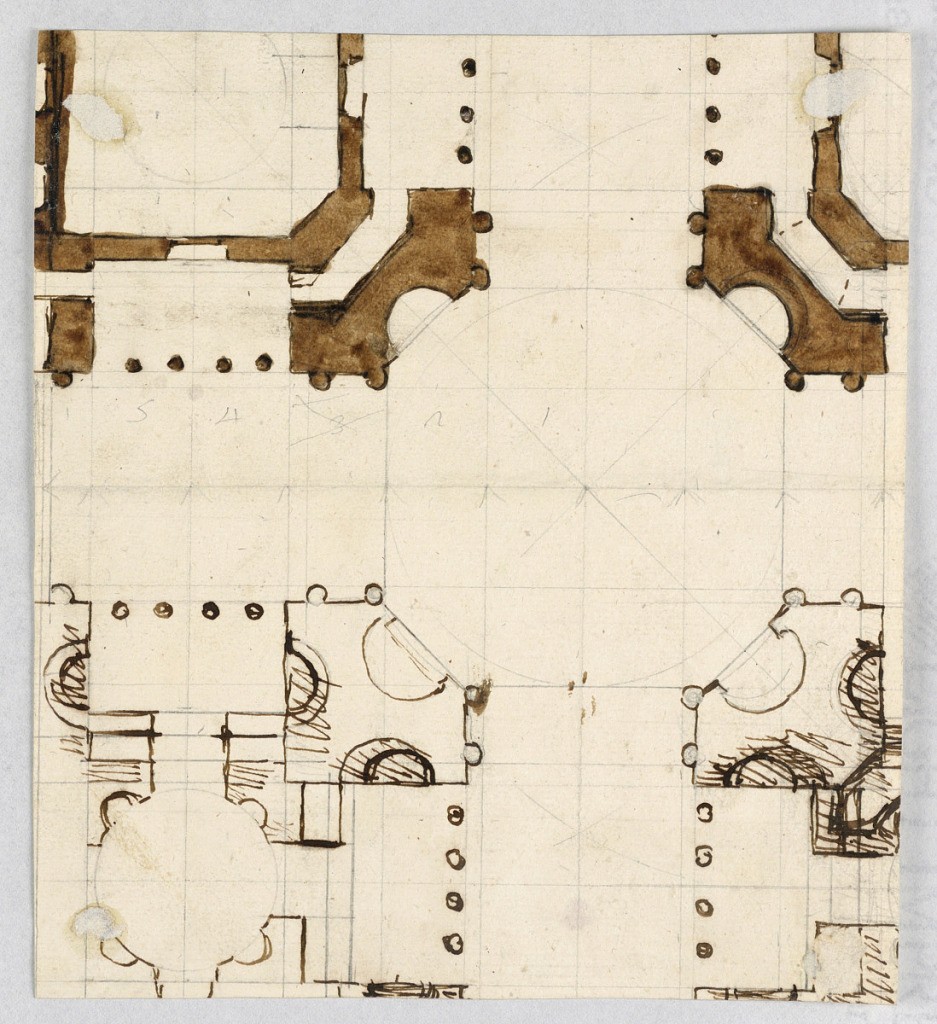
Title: Plan of Sepulchral Building
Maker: Giuseppe Barberi, Italian, 1746–1809
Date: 1780-1790
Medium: Pen and brown ink, brush and brown wash, graphite on lined off-white laid paper
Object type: Drawing
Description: A transept. Squared with some numbers.